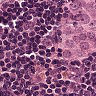
Metastatic tissue present: yes